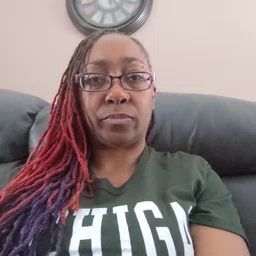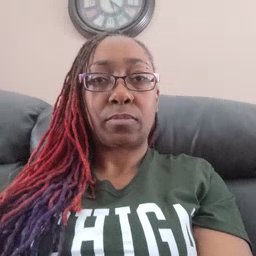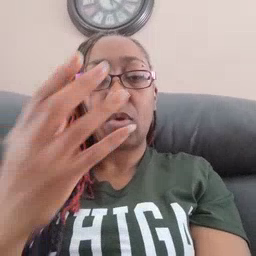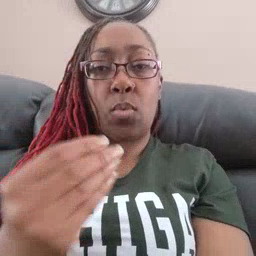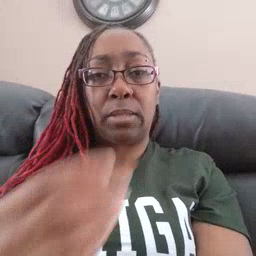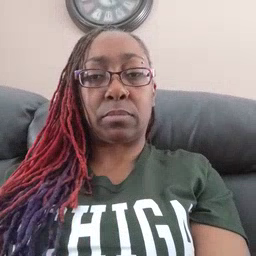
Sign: wet